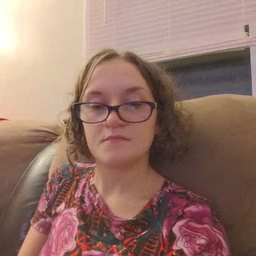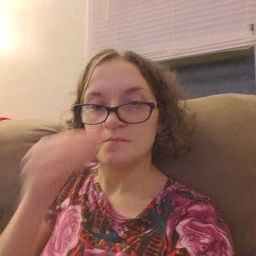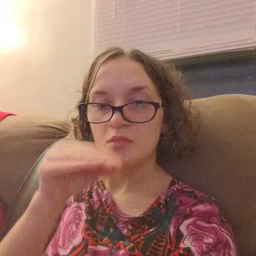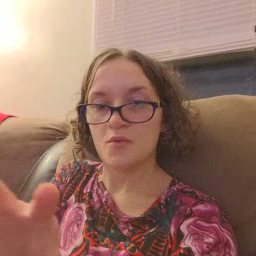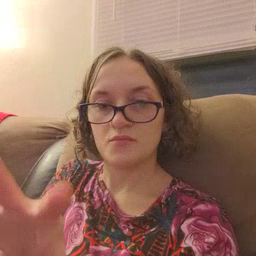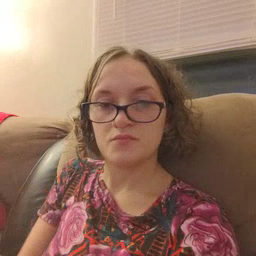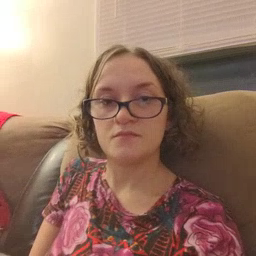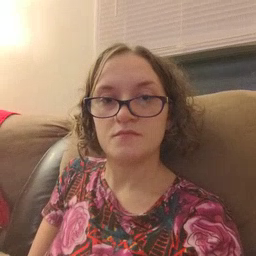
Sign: blow